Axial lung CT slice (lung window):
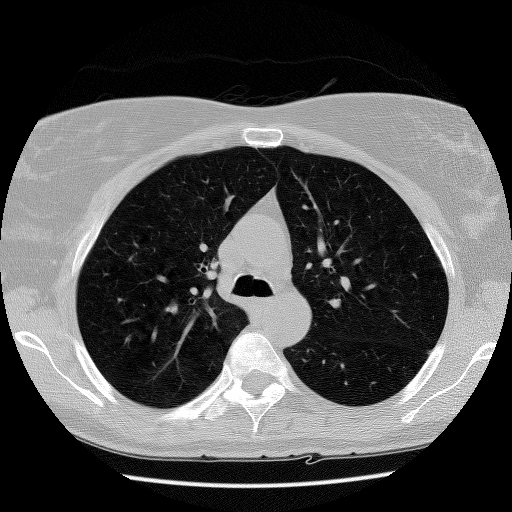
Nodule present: no